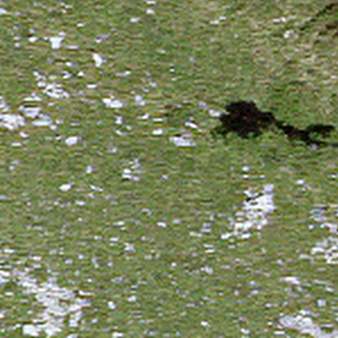
Label: other